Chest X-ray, AP view. Patient: 33 years old, sex M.
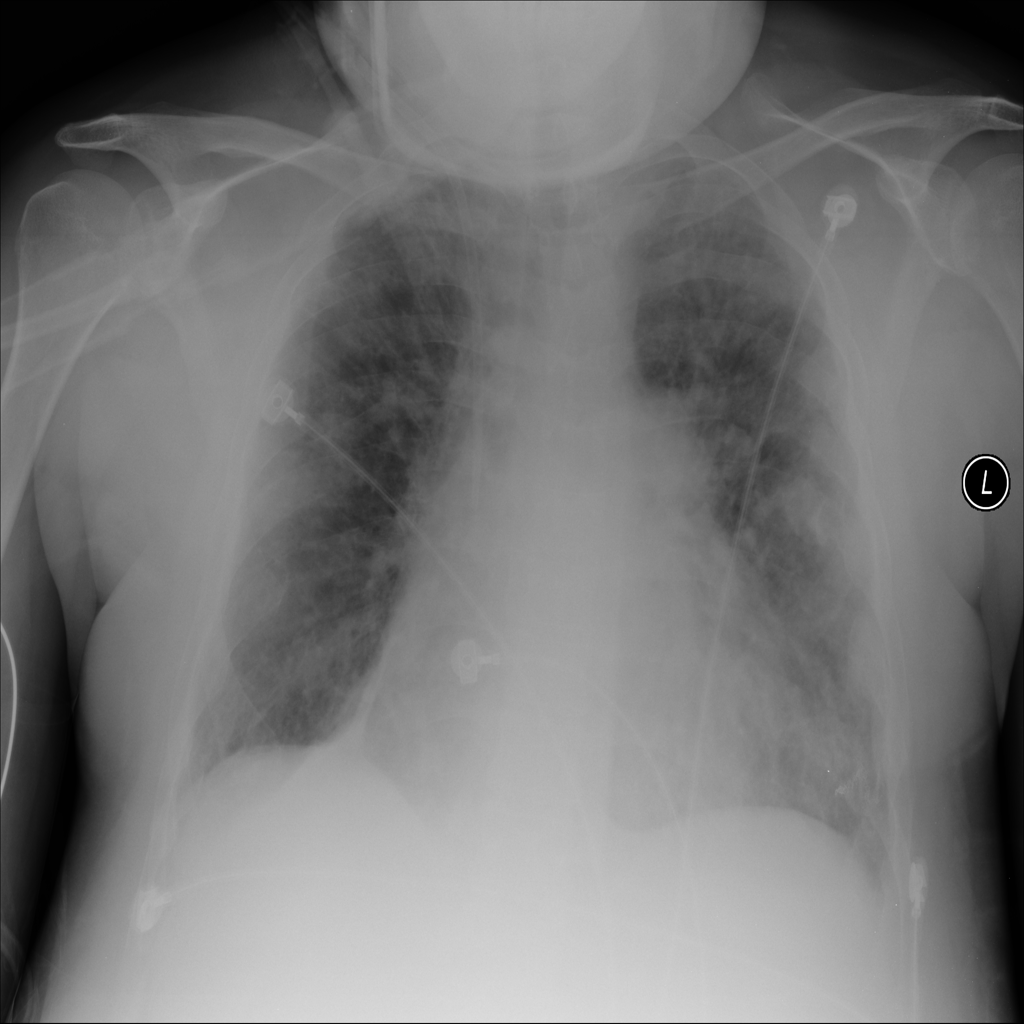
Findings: Edema, Infiltration, Pneumonia